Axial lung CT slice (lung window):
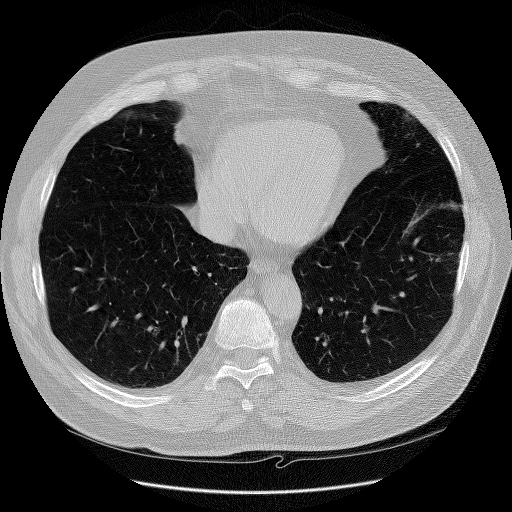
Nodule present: no